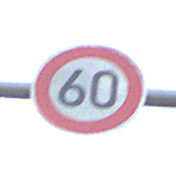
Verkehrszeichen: Geschwindigkeit60
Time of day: SunriseSunset
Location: Outdoor (Nature)
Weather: PartlyCloudy
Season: NotSpecified
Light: Natural